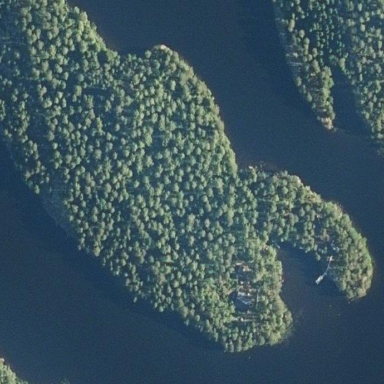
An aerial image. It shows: Islet covered with woodland.